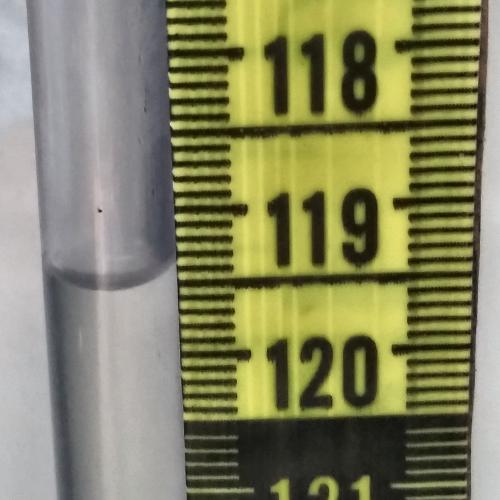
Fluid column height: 119.5 cm